Aerial crown-view tile of a tropical tree (Barro Colorado Island, Panama), acquired 20240611:
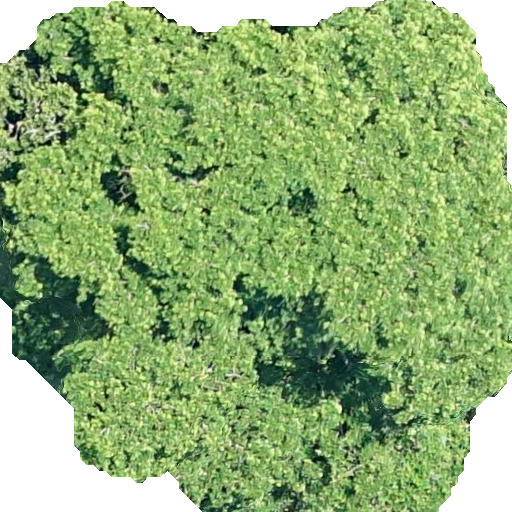
Species: Platypodium elegans
GBIF accepted scientific name: Platypodium elegans
Crown area: 380.795 m²